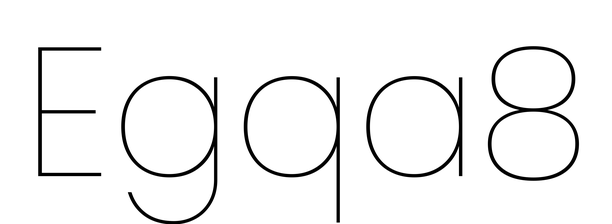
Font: Poppins-Thin